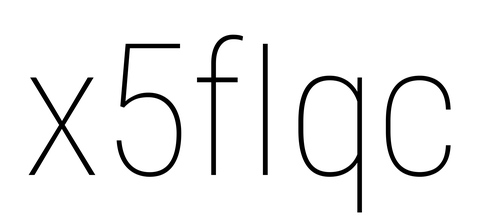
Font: Roboto_Condensed_Thin